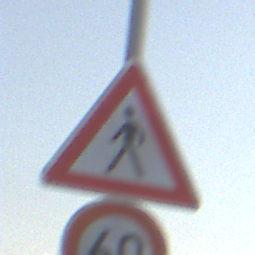
Verkehrszeichen: FussgaengerRechts
Zusatzzeichen unten: Geschwindigkeit60
Umgebung: Outdoor, Nature
Tageszeit: SunriseSunset
Wetter: PartlyCloudy
Licht: Natural
Jahreszeit: NotSpecified
Kontrast: LowContrast